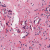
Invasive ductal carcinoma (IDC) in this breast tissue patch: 0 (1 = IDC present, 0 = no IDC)